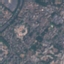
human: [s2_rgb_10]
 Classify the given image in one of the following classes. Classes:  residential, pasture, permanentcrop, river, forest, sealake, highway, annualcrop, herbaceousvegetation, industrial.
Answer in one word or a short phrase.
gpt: Residential